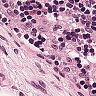
Metastatic tissue present: no